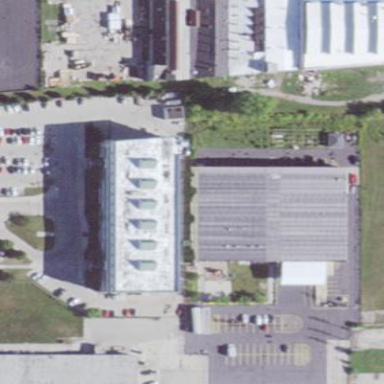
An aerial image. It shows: Building serving as food bank.